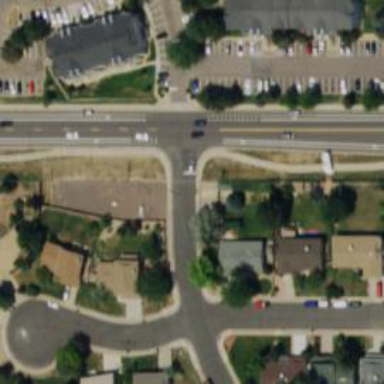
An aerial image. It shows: Secondary road with separate asphalt sidewalk.